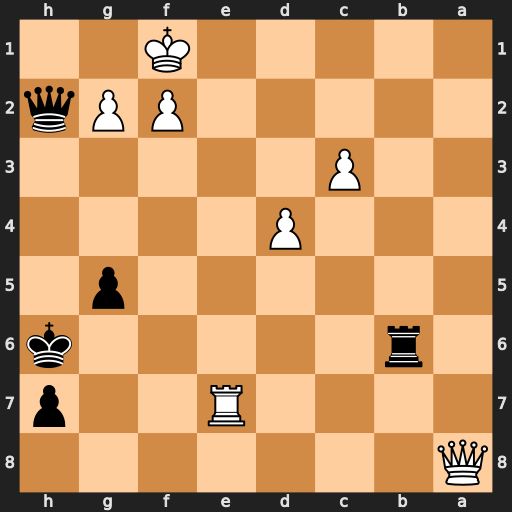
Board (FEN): Q7/4R2p/1r5k/6p1/3P4/2P5/5PPq/5K2
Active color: b
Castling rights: -
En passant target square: -
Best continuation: Qh1+ Ke2 Rb2+ Kf3 Qh5+ Ke4 Qe2+ Kd5 Qxe7